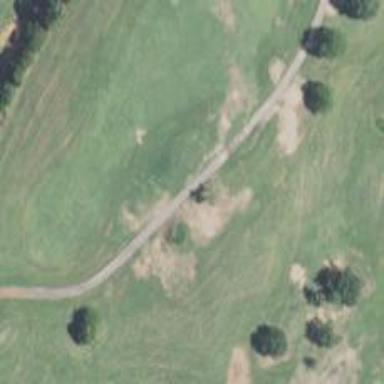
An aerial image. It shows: Path used for both walking and golf.